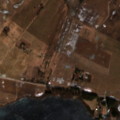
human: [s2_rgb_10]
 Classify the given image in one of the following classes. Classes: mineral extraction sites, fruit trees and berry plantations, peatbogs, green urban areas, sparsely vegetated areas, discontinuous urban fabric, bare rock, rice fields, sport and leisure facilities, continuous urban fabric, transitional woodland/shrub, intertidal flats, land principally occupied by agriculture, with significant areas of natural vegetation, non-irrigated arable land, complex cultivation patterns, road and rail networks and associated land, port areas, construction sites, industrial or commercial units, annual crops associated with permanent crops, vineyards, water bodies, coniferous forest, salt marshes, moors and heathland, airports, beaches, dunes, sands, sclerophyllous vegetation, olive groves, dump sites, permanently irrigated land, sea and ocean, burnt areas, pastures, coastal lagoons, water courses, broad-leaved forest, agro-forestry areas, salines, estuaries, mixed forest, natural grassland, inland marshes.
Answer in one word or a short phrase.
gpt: non-irrigated arable land, complex cultivation patterns, land principally occupied by agriculture, with significant areas of natural vegetation, water bodies